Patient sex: M
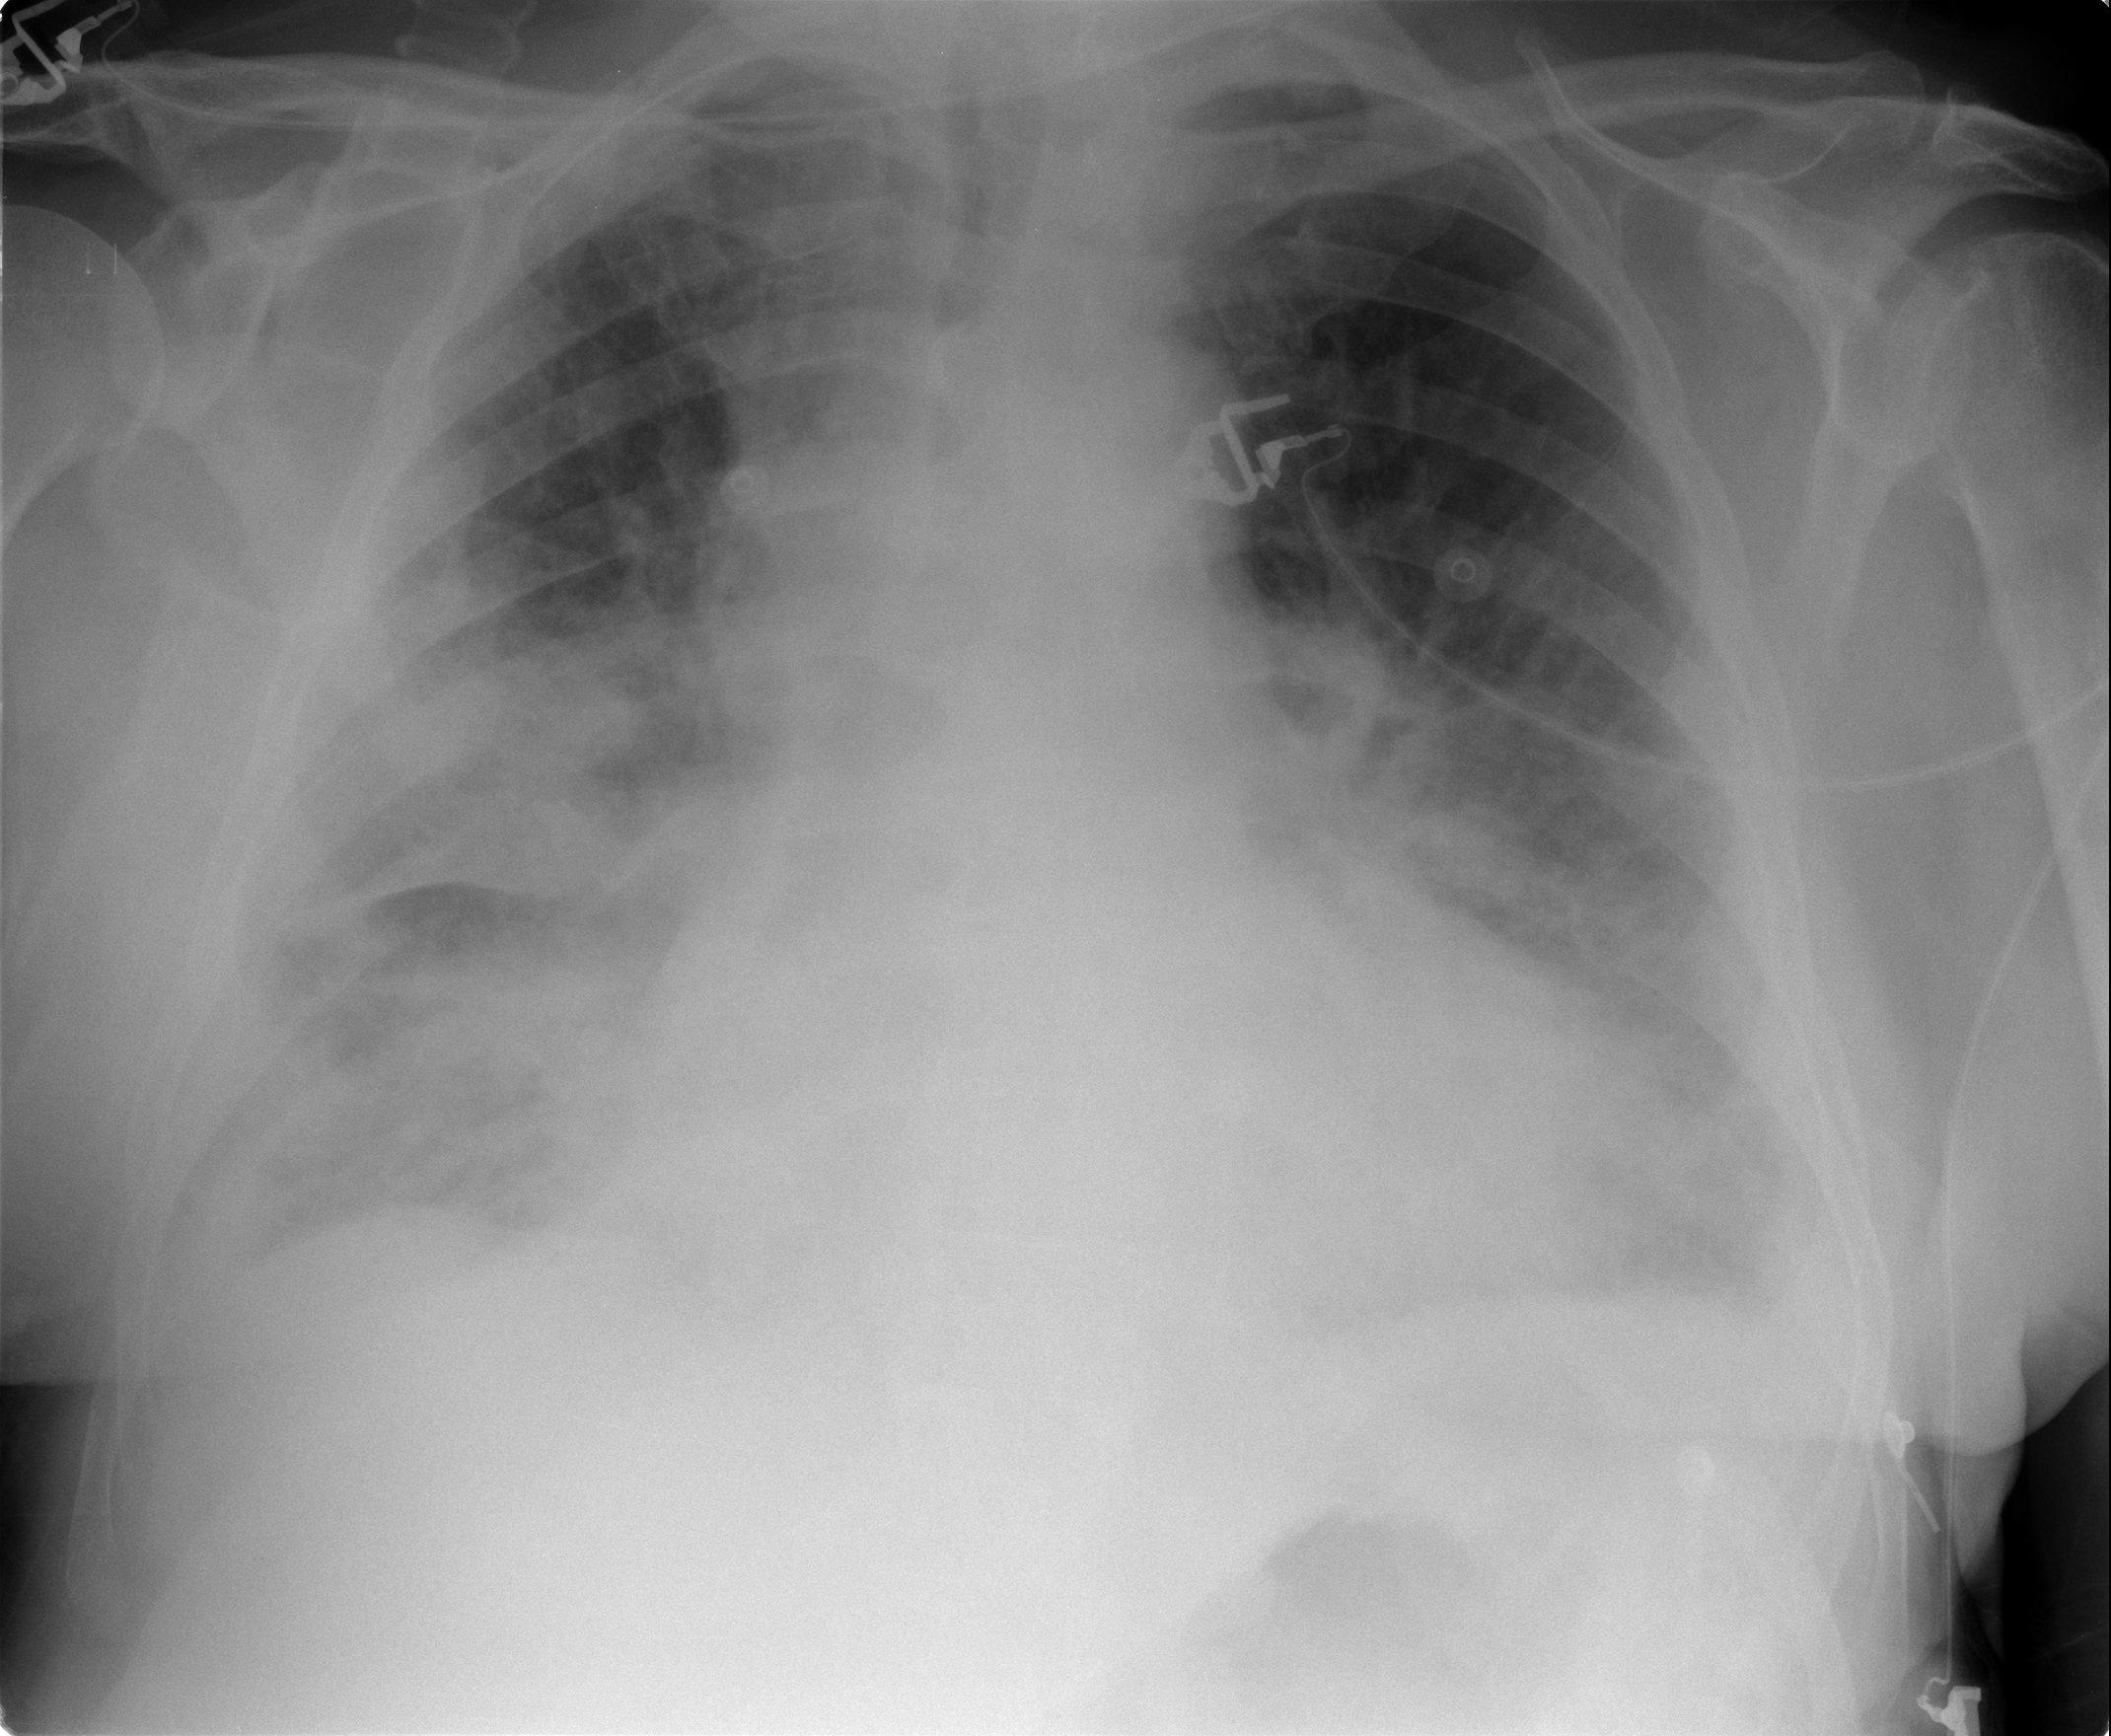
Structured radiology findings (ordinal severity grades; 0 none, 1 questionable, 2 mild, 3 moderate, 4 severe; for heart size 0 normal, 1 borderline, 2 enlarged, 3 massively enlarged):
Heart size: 2
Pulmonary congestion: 3
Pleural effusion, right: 3
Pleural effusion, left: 3
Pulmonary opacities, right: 3
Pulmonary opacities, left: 3
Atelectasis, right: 3
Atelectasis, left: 3